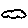
Label: cloud